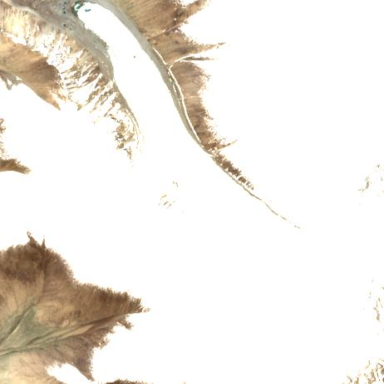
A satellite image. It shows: Majestic glacier in the distance.